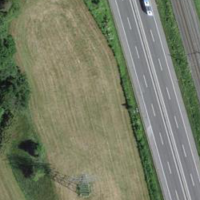
EUNIS habitat code: 57
Species observed at this site:
Milvus migrans